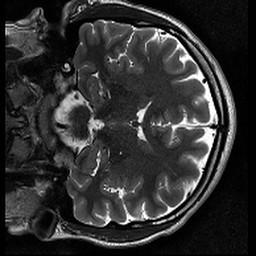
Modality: T2w
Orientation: coronal
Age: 27
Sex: male
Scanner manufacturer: siemens
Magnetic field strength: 3 T
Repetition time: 11.39 s
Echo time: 0.09 s